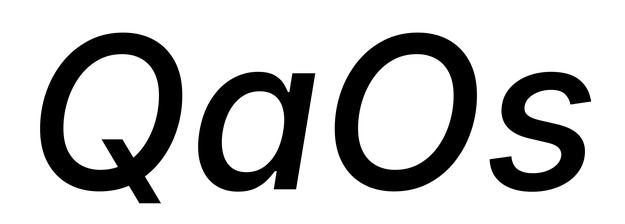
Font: Inter-Italic_Medium_Italic